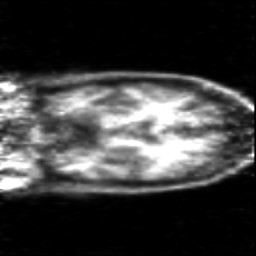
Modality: PET
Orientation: coronal
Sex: female
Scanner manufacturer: siemens